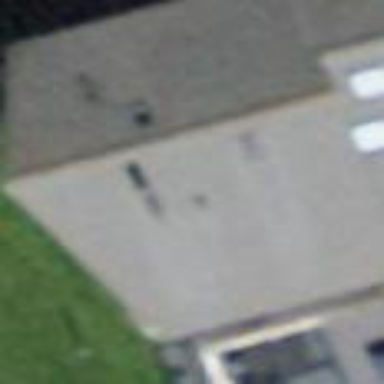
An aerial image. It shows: Building with tile roof.